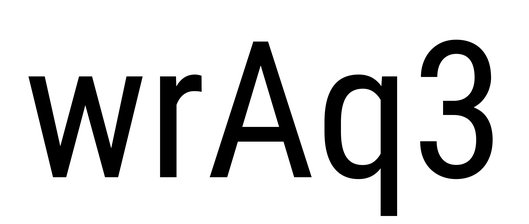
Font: Roboto_Condensed_Regular